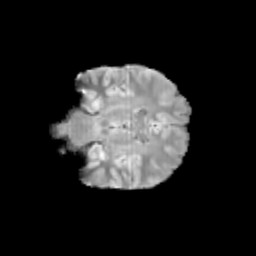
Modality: T2w
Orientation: coronal
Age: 11
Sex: female
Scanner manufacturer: siemens
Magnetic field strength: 3 T
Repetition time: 3.8 s
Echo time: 0.07 s